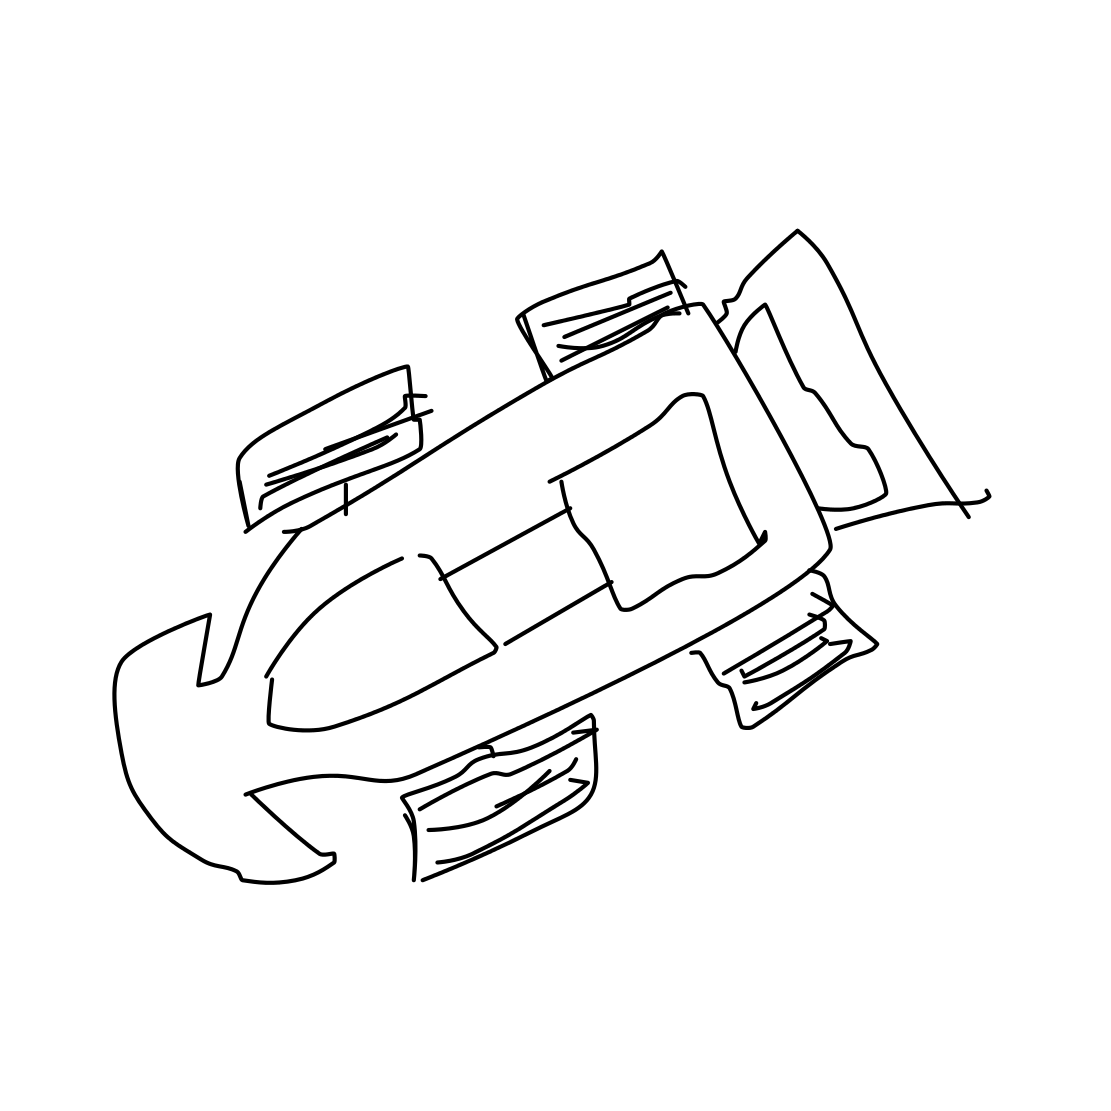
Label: race car